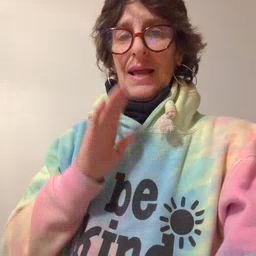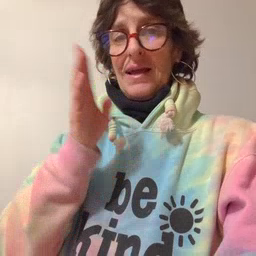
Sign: after